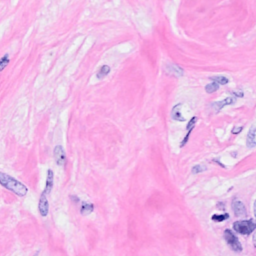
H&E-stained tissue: Breast